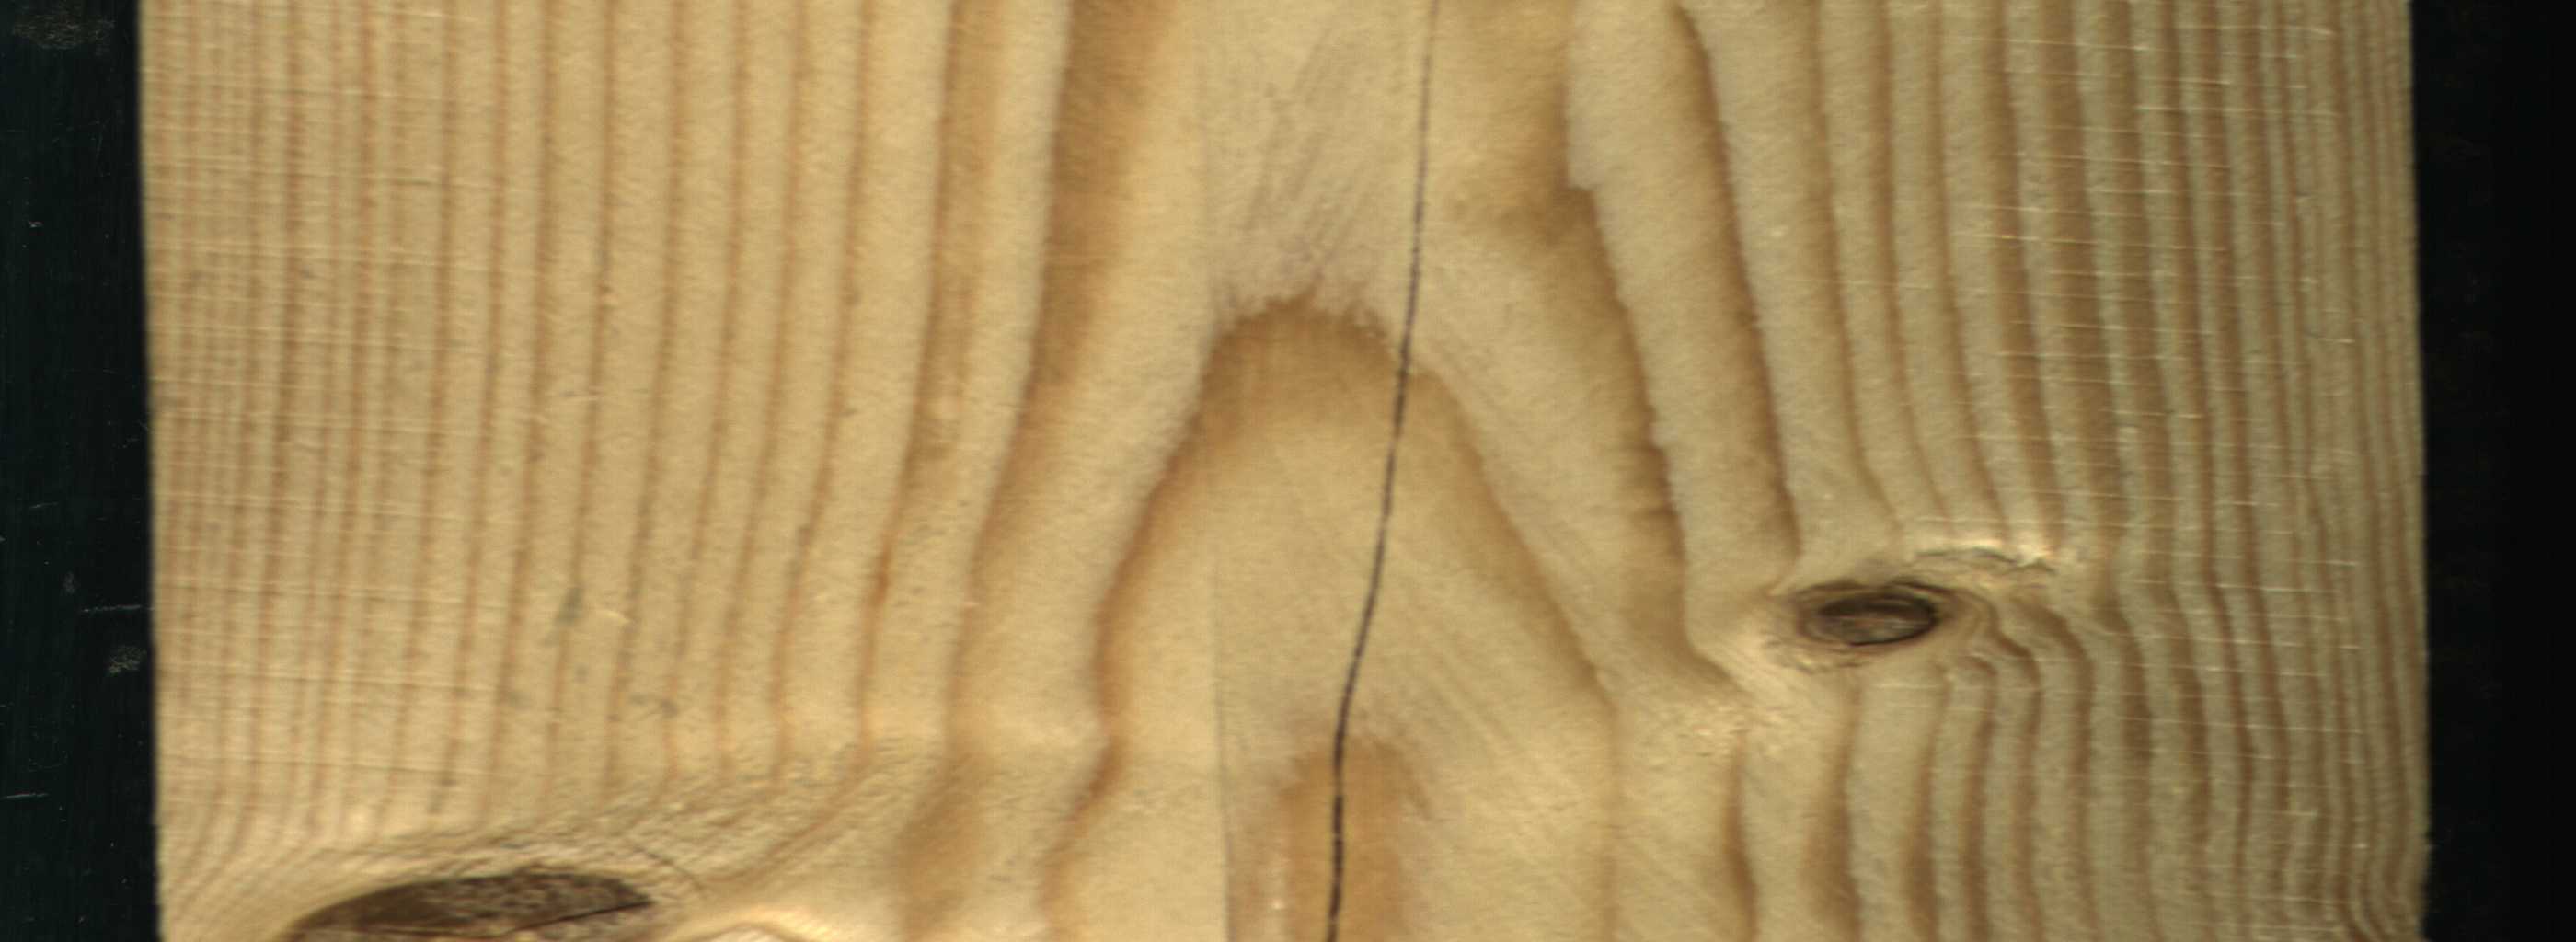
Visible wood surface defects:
Crack
Dead_Knot
Dead_Knot